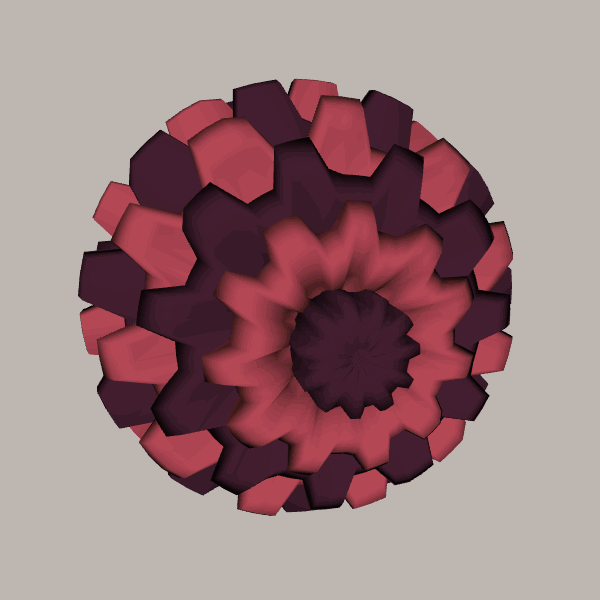
Background: light